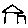
Label: house